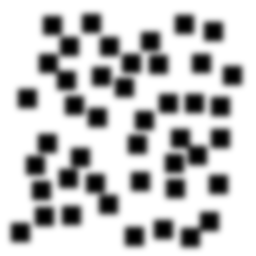
Squares: 44
Triangles: 0
Stars: 0
Total shapes: 44